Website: crate-barrel
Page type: stored-credit-cards
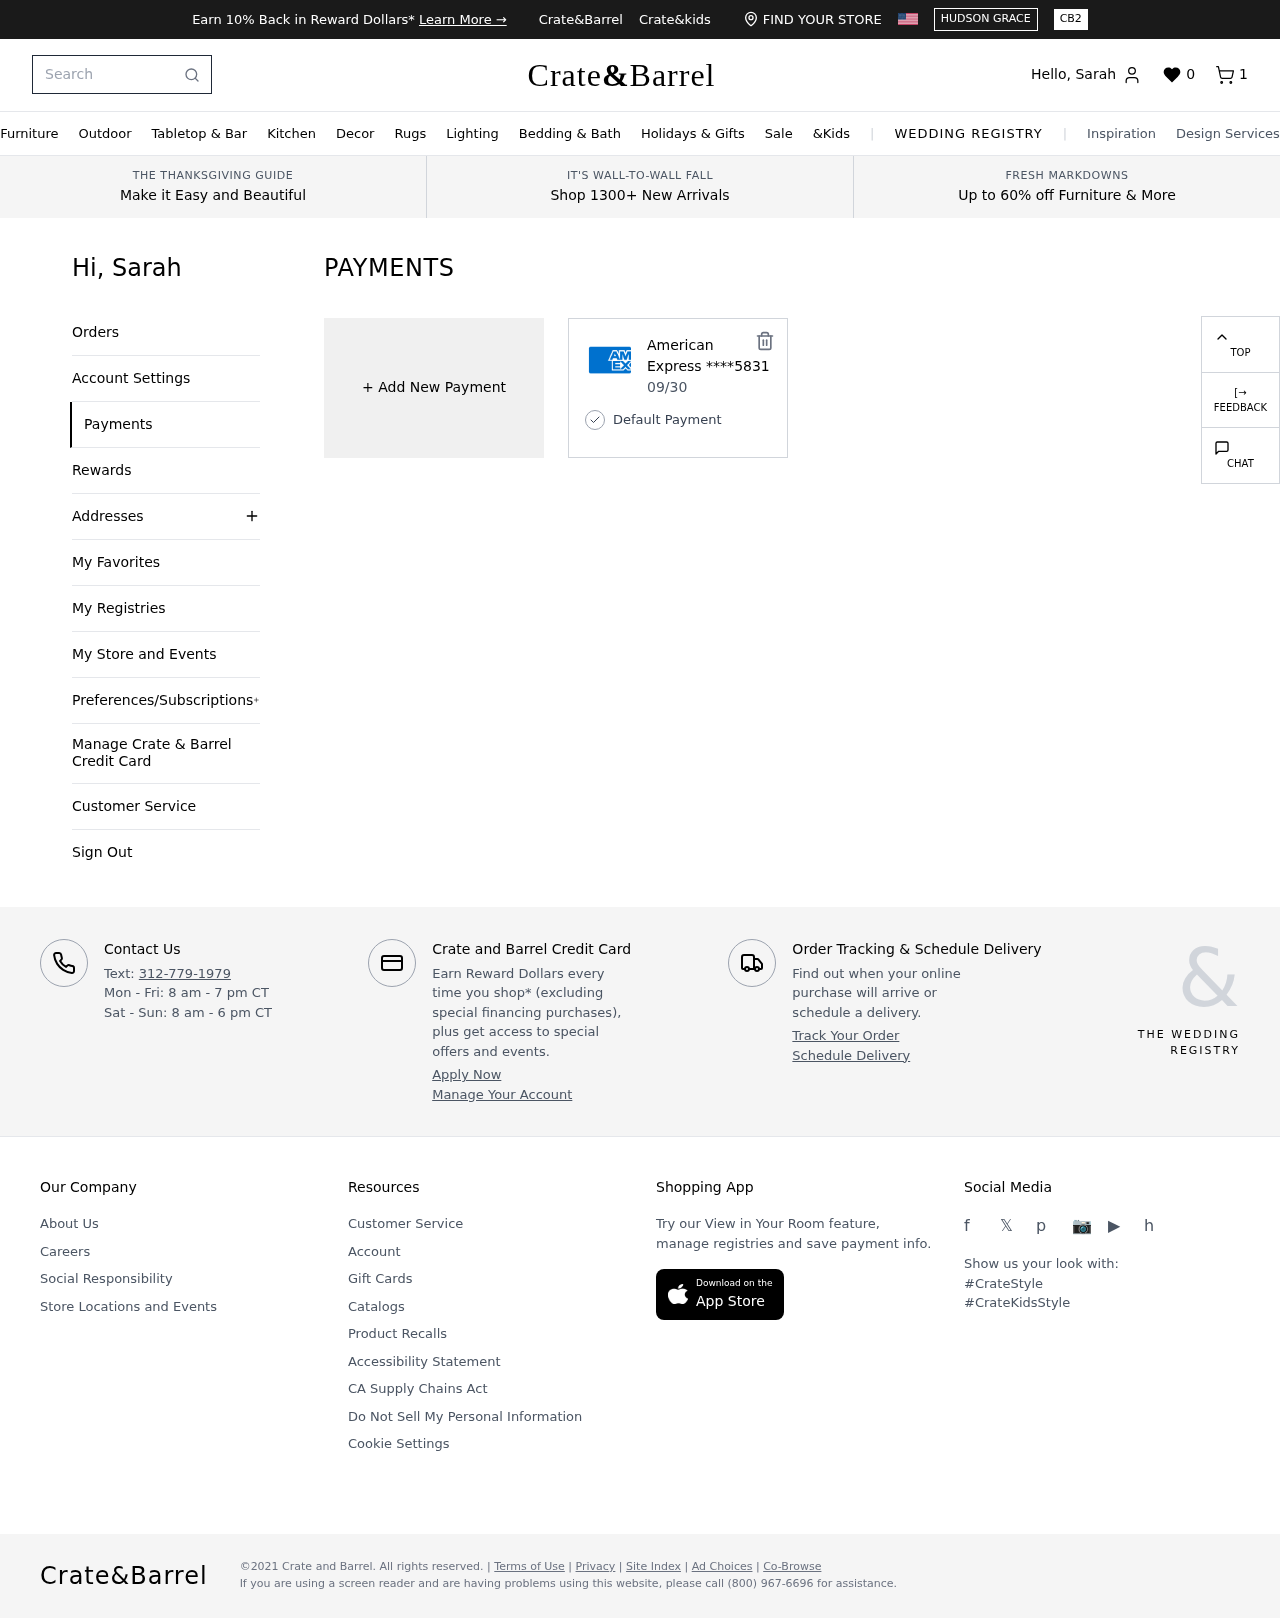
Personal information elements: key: PII_CARD_EXPIRY
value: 09/30
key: PII_CARD_LAST4
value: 5831
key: PII_CARD_TYPE
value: American Express
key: PII_FIRSTNAME
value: Sarah
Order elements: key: ORDER_NUM_ITEMS
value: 1
Search elements: key: HEADER_SEARCH
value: Search
Other elements: key: FAVORITES_COUNT
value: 0